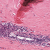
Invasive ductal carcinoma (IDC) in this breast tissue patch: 0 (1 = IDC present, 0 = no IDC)